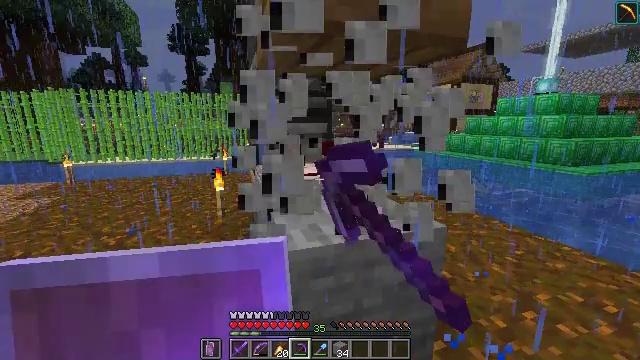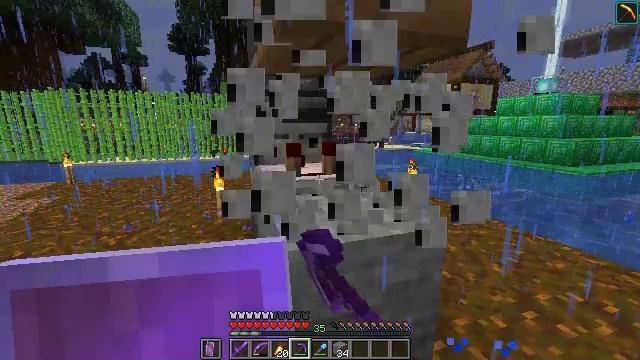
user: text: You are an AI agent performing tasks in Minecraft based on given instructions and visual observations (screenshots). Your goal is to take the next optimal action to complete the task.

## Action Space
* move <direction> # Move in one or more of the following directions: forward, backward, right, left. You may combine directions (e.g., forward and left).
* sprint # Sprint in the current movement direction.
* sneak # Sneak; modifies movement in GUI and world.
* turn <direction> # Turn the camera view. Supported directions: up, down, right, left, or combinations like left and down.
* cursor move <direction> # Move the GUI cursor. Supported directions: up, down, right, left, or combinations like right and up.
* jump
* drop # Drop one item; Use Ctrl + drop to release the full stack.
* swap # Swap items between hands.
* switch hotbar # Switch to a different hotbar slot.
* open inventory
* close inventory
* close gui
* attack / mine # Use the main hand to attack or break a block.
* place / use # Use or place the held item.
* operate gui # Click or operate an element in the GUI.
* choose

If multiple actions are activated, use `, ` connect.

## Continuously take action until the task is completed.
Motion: motion action
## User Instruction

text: Retrieve the dispenser by attacking it.
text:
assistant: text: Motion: attack / mine
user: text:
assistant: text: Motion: attack / mine